Question: I have a dataframe () which contains my entire data
'''
Measures Format
1 space and shape Constructed Response Expert
2 space and shape Constructed Response Manual
3 space and shape Constructed Response Expert
4 space and shape Simple Multiple Choice
5 space and shape Constructed Response Auto-coded
6 change and relationships Constructed Response Expert
7 change and relationships Constructed Response Expert
8 change and relationships Constructed Response Expert
9 change and relationships Complex Multiple Choice
10 change and relationships Complex Multiple Choice
11 space and shape Complex Multiple Choice
12 space and shape Simple Multiple Choice
13 space and shape Constructed Response Expert
14 space and shape Constructed Response Expert
15 uncertainty and data Complex Multiple Choice
16 quantity Constructed Response Manual
17 uncertainty and data Simple Multiple Choice
18 uncertainty and data Complex Multiple Choice
19 uncertainty and data Simple Multiple Choice
20 quantity Constructed Response Manual
21 change and relationships Constructed Response Manual
22 change and relationships Constructed Response Expert
23 space and shape Simple Multiple Choice
24 space and shape Constructed Response Expert
25 space and shape Constructed Response Auto-coded
26 quantity Constructed Response Manual
27 quantity Complex Multiple Choice
28 quantity Constructed Response Manual
29 quantity Simple Multiple Choice
30 quantity Simple Multiple Choice
31 uncertainty and data Simple Multiple Choice
32 change and relationships Simple Multiple Choice
33 quantity Complex Multiple Choice
34 quantity Simple Multiple Choice
35 uncertainty and data Constructed Response Auto-coded
36 change and relationships Constructed Response Expert
37 uncertainty and data Constructed Response Manual
38 quantity Constructed Response Manual
39 change and relationships Constructed Response Expert
40 change and relationships Constructed Response Manual
41 quantity Complex Multiple Choice
42 quantity Constructed Response Expert
43 quantity Simple Multiple Choice
44 quantity Constructed Response Expert
45 quantity Constructed Response Manual
46 quantity Simple Multiple Choice
47 change and relationships Constructed Response Expert
48 uncertainty and data Simple Multiple Choice
49 change and relationships Constructed Response Manual
50 uncertainty and data Simple Multiple Choice
51 uncertainty and data Simple Multiple Choice
52 uncertainty and data Simple Multiple Choice
53 quantity Constructed Response Manual
54 quantity Constructed Response Manual
55 quantity Simple Multiple Choice
56 space and shape Simple Multiple Choice
57 change and relationships Constructed Response Expert
58 quantity Constructed Response Manual
59 space and shape Constructed Response Manual
60 space and shape Simple Multiple Choice
61 change and relationships Constructed Response Manual
62 change and relationships Constructed Response Expert
63 uncertainty and data Simple Multiple Choice
64 uncertainty and data Simple Multiple Choice
65 quantity Simple Multiple Choice
66 change and relationships Constructed Response Expert
67 quantity Constructed Response Manual
68 change and relationships Simple Multiple Choice
69 space and shape Constructed Response Expert
70 quantity Simple Multiple Choice
71 quantity Constructed Response Manual
72 quantity Constructed Response Expert
73 space and shape Complex Multiple Choice
74 space and shape Complex Multiple Choice
75 space and shape Constructed Response Expert
76 uncertainty and data Constructed Response Expert
77 uncertainty and data Constructed Response Manual
78 uncertainty and data Constructed Response Expert
79 change and relationships Constructed Response Manual
80 change and relationships Constructed Response Expert
81 change and relationships Constructed Response Expert
82 uncertainty and data Constructed Response Manual
83 uncertainty and data Constructed Response Expert
84 uncertainty and data Constructed Response Expert
85 change and relationships Simple Multiple Choice
86 change and relationships Simple Multiple Choice
87 change and relationships Constructed Response Manual
88 change and relationships Constructed Response Expert
89 change and relationships Simple Multiple Choice
90 uncertainty and data Constructed Response Expert
91 space and shape Constructed Response Manual
92 space and shape Complex Multiple Choice
93 uncertainty and data Constructed Response Manual
94 uncertainty and data Constructed Response Manual
95 uncertainty and data Complex Multiple Choice
96 uncertainty and data Simple Multiple Choice
97 uncertainty and data Simple Multiple Choice
98 quantity Simple Multiple Choice
99 quantity Constructed Response Manual
100 space and shape Simple Multiple Choice
101 space and shape Constructed Response Expert
102 space and shape Constructed Response Manual
103 space and shape Constructed Response Manual
104 change and relationships Constructed Response Expert
105 space and shape Constructed Response Manual
106 space and shape Constructed Response Expert
107 quantity Simple Multiple Choice
108 change and relationships Constructed Response Manual
109 change and relationships Complex Multiple Choice
'''
I have another dataframe (notice it has a 'number' column) which I use to subset from my . The 'Number' column tells me '' of this type of row i want from my original dataset(df1)
'''
Measures Format Number
1 space and shape Constructed Response Expert 2
2 space and shape Constructed Response Manual 1
4 space and shape Simple Multiple Choice 2
5 space and shape Constructed Response Auto-coded 1
6 asdaf asfas 0
'''
I use the following code to do this
'''
library(tidyverse)
inner_join(df1,df2) %>%
group_by(Measures, Format) %>%
slice(n=1:min(Number)) %>%
ungroup
'''
However lets say my dataset looked like this (notice we have an 'NA'). In this case I would want to get 4 types of any row of 'space and shape' of (Ofc I don't want it to repeat- by this i mean the 2nd ,4rth and 5th row also ask for 'space and shape'. I don't want these row to be repeated when I ask for any format of space and shape in row 1) .
'''
Measures Format Number
1 space and shape <NA> 4
2 space and shape Constructed Response Manual 1
4 space and shape Simple Multiple Choice 2
5 space and shape Constructed Response Auto-coded 1
6 asdaf asfas 0
'''
How can I do this?
Data is as follows:
'''
df1<-structure(list(Measures = c("space and shape", "space and shape",
"space and shape", "space and shape", "space and shape", "change and relationships",
"change and relationships", "change and relationships", "change and relationships",
"change and relationships", "space and shape", "space and shape",
"space and shape", "space and shape", "uncertainty and data",
"quantity", "uncertainty and data", "uncertainty and data", "uncertainty and data",
"quantity", "change and relationships", "change and relationships",
"space and shape", "space and shape", "space and shape", "quantity",
"quantity", "quantity", "quantity", "quantity", "uncertainty and data",
"change and relationships", "quantity", "quantity", "uncertainty and data",
"change and relationships", "uncertainty and data", "quantity",
"change and relationships", "change and relationships", "quantity",
"quantity", "quantity", "quantity", "quantity", "quantity", "change and relationships",
"uncertainty and data", "change and relationships", "uncertainty and data",
"uncertainty and data", "uncertainty and data", "quantity", "quantity",
"quantity", "space and shape", "change and relationships", "quantity",
"space and shape", "space and shape", "change and relationships",
"change and relationships", "uncertainty and data", "uncertainty and data",
"quantity", "change and relationships", "quantity", "change and relationships",
"space and shape", "quantity", "quantity", "quantity", "space and shape",
"space and shape", "space and shape", "uncertainty and data",
"uncertainty and data", "uncertainty and data", "change and relationships",
"change and relationships", "change and relationships", "uncertainty and data",
"uncertainty and data", "uncertainty and data", "change and relationships",
"change and relationships", "change and relationships", "change and relationships",
"change and relationships", "uncertainty and data", "space and shape",
"space and shape", "uncertainty and data", "uncertainty and data",
"uncertainty and data", "uncertainty and data", "uncertainty and data",
"quantity", "quantity", "space and shape", "space and shape",
"space and shape", "space and shape", "change and relationships",
"space and shape", "space and shape", "quantity", "change and relationships",
"change and relationships"), Format = c("Constructed Response Expert",
"Constructed Response Manual", "Constructed Response Expert",
"Simple Multiple Choice", "Constructed Response Auto-coded",
"Constructed Response Expert", "Constructed Response Expert",
"Constructed Response Expert", "Complex Multiple Choice", "Complex Multiple Choice",
"Complex Multiple Choice", "Simple Multiple Choice", "Constructed Response Expert",
"Constructed Response Expert", "Complex Multiple Choice", "Constructed Response Manual",
"Simple Multiple Choice", "Complex Multiple Choice", "Simple Multiple Choice",
"Constructed Response Manual", "Constructed Response Manual",
"Constructed Response Expert", "Simple Multiple Choice", "Constructed Response Expert",
"Constructed Response Auto-coded", "Constructed Response Manual",
"Complex Multiple Choice", "Constructed Response Manual", "Simple Multiple Choice",
"Simple Multiple Choice", "Simple Multiple Choice", "Simple Multiple Choice",
"Complex Multiple Choice", "Simple Multiple Choice", "Constructed Response Auto-coded",
"Constructed Response Expert", "Constructed Response Manual",
"Constructed Response Manual", "Constructed Response Expert",
"Constructed Response Manual", "Complex Multiple Choice", "Constructed Response Expert",
"Simple Multiple Choice", "Constructed Response Expert", "Constructed Response Manual",
"Simple Multiple Choice", "Constructed Response Expert", "Simple Multiple Choice",
"Constructed Response Manual", "Simple Multiple Choice", "Simple Multiple Choice",
"Simple Multiple Choice", "Constructed Response Manual", "Constructed Response Manual",
"Simple Multiple Choice", "Simple Multiple Choice", "Constructed Response Expert",
"Constructed Response Manual", "Constructed Response Manual",
"Simple Multiple Choice", "Constructed Response Manual", "Constructed Response Expert",
"Simple Multiple Choice", "Simple Multiple Choice", "Simple Multiple Choice",
"Constructed Response Expert", "Constructed Response Manual",
"Simple Multiple Choice", "Constructed Response Expert", "Simple Multiple Choice",
"Constructed Response Manual", "Constructed Response Expert",
"Complex Multiple Choice", "Complex Multiple Choice", "Constructed Response Expert",
"Constructed Response Expert", "Constructed Response Manual",
"Constructed Response Expert", "Constructed Response Manual",
"Constructed Response Expert", "Constructed Response Expert",
"Constructed Response Manual", "Constructed Response Expert",
"Constructed Response Expert", "Simple Multiple Choice", "Simple Multiple Choice",
"Constructed Response Manual", "Constructed Response Expert",
"Simple Multiple Choice", "Constructed Response Expert", "Constructed Response Manual",
"Complex Multiple Choice", "Constructed Response Manual", "Constructed Response Manual",
"Complex Multiple Choice", "Simple Multiple Choice", "Simple Multiple Choice",
"Simple Multiple Choice", "Constructed Response Manual", "Simple Multiple Choice",
"Constructed Response Expert", "Constructed Response Manual",
"Constructed Response Manual", "Constructed Response Expert",
"Constructed Response Manual", "Constructed Response Expert",
"Simple Multiple Choice", "Constructed Response Manual", "Complex Multiple Choice"
)), row.names = c(NA, -109L), class = "data.frame")
'''
'''
df2<- structure(list(Measures = c("space and shape", "space and shape",
"space and shape", "space and shape", "asdaf"), Format = c("Constructed Response Expert",
"Constructed Response Manual", "Simple Multiple Choice", "Constructed Response Auto-coded",
"asfas"), Number = c(2, 1, 2, 1, 0)), row.names = c("1", "2",
"4", "5", "6"), class = "data.frame")
'''
'''
df2<- structure(list(Measures = c("space and shape", "space and shape", "space and shape", "space and shape", "asdaf"), Format = c(NA, "Constructed Response Manual", "Simple Multiple Choice", "Constructed Response Auto-coded", "asfas"), Number = c(4, 1, 2, 1, 0)), row.names = c("1", "2", "4", "5", "6"), class = "data.frame")
'''
Here is an example of (it can be something else too). I ask for 4 types of 'space and shape' rows which can be of 'any' format(because i have put NA) :

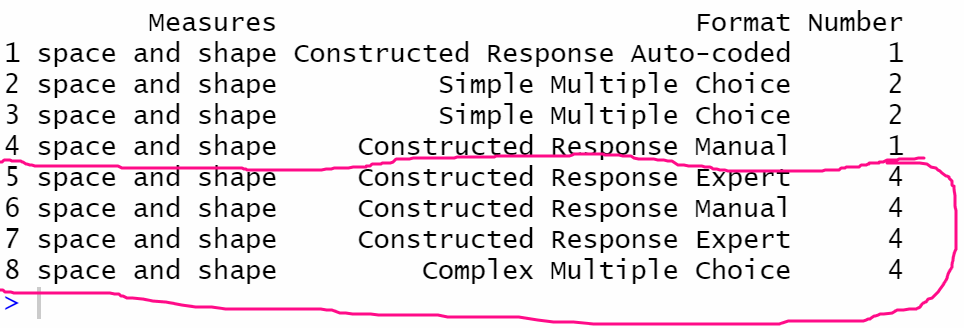
Answer: '''
library(tidyverse)
df1 <- structure(list(Measures = c(
"space and shape", "space and shape",
"space and shape", "space and shape", "space and shape", "change and relationships",
"change and relationships", "change and relationships", "change and relationships",
"change and relationships", "space and shape", "space and shape",
"space and shape", "space and shape", "uncertainty and data",
"quantity", "uncertainty and data", "uncertainty and data", "uncertainty and data",
"quantity", "change and relationships", "change and relationships",
"space and shape", "space and shape", "space and shape", "quantity",
"quantity", "quantity", "quantity", "quantity", "uncertainty and data",
"change and relationships", "quantity", "quantity", "uncertainty and data",
"change and relationships", "uncertainty and data", "quantity",
"change and relationships", "change and relationships", "quantity",
"quantity", "quantity", "quantity", "quantity", "quantity", "change and relationships",
"uncertainty and data", "change and relationships", "uncertainty and data",
"uncertainty and data", "uncertainty and data", "quantity", "quantity",
"quantity", "space and shape", "change and relationships", "quantity",
"space and shape", "space and shape", "change and relationships",
"change and relationships", "uncertainty and data", "uncertainty and data",
"quantity", "change and relationships", "quantity", "change and relationships",
"space and shape", "quantity", "quantity", "quantity", "space and shape",
"space and shape", "space and shape", "uncertainty and data",
"uncertainty and data", "uncertainty and data", "change and relationships",
"change and relationships", "change and relationships", "uncertainty and data",
"uncertainty and data", "uncertainty and data", "change and relationships",
"change and relationships", "change and relationships", "change and relationships",
"change and relationships", "uncertainty and data", "space and shape",
"space and shape", "uncertainty and data", "uncertainty and data",
"uncertainty and data", "uncertainty and data", "uncertainty and data",
"quantity", "quantity", "space and shape", "space and shape",
"space and shape", "space and shape", "change and relationships",
"space and shape", "space and shape", "quantity", "change and relationships",
"change and relationships"
), Format = c(
"Constructed Response Expert",
"Constructed Response Manual", "Constructed Response Expert",
"Simple Multiple Choice", "Constructed Response Auto-coded",
"Constructed Response Expert", "Constructed Response Expert",
"Constructed Response Expert", "Complex Multiple Choice", "Complex Multiple Choice",
"Complex Multiple Choice", "Simple Multiple Choice", "Constructed Response Expert",
"Constructed Response Expert", "Complex Multiple Choice", "Constructed Response Manual",
"Simple Multiple Choice", "Complex Multiple Choice", "Simple Multiple Choice",
"Constructed Response Manual", "Constructed Response Manual",
"Constructed Response Expert", "Simple Multiple Choice", "Constructed Response Expert",
"Constructed Response Auto-coded", "Constructed Response Manual",
"Complex Multiple Choice", "Constructed Response Manual", "Simple Multiple Choice",
"Simple Multiple Choice", "Simple Multiple Choice", "Simple Multiple Choice",
"Complex Multiple Choice", "Simple Multiple Choice", "Constructed Response Auto-coded",
"Constructed Response Expert", "Constructed Response Manual",
"Constructed Response Manual", "Constructed Response Expert",
"Constructed Response Manual", "Complex Multiple Choice", "Constructed Response Expert",
"Simple Multiple Choice", "Constructed Response Expert", "Constructed Response Manual",
"Simple Multiple Choice", "Constructed Response Expert", "Simple Multiple Choice",
"Constructed Response Manual", "Simple Multiple Choice", "Simple Multiple Choice",
"Simple Multiple Choice", "Constructed Response Manual", "Constructed Response Manual",
"Simple Multiple Choice", "Simple Multiple Choice", "Constructed Response Expert",
"Constructed Response Manual", "Constructed Response Manual",
"Simple Multiple Choice", "Constructed Response Manual", "Constructed Response Expert",
"Simple Multiple Choice", "Simple Multiple Choice", "Simple Multiple Choice",
"Constructed Response Expert", "Constructed Response Manual",
"Simple Multiple Choice", "Constructed Response Expert", "Simple Multiple Choice",
"Constructed Response Manual", "Constructed Response Expert",
"Complex Multiple Choice", "Complex Multiple Choice", "Constructed Response Expert",
"Constructed Response Expert", "Constructed Response Manual",
"Constructed Response Expert", "Constructed Response Manual",
"Constructed Response Expert", "Constructed Response Expert",
"Constructed Response Manual", "Constructed Response Expert",
"Constructed Response Expert", "Simple Multiple Choice", "Simple Multiple Choice",
"Constructed Response Manual", "Constructed Response Expert",
"Simple Multiple Choice", "Constructed Response Expert", "Constructed Response Manual",
"Complex Multiple Choice", "Constructed Response Manual", "Constructed Response Manual",
"Complex Multiple Choice", "Simple Multiple Choice", "Simple Multiple Choice",
"Simple Multiple Choice", "Constructed Response Manual", "Simple Multiple Choice",
"Constructed Response Expert", "Constructed Response Manual",
"Constructed Response Manual", "Constructed Response Expert",
"Constructed Response Manual", "Constructed Response Expert",
"Simple Multiple Choice", "Constructed Response Manual", "Complex Multiple Choice"
)), row.names = c(NA, -109L), class = "data.frame")
df2 <- structure(list(Measures = c("space and shape", "space and shape", "space and shape", "space and shape", "asdaf"), Format = c(NA, "Constructed Response Manual", "Simple Multiple Choice", "Constructed Response Auto-coded", "asfas"), Number = c(4, 1, 2, 1, 0)), row.names = c("1", "2", "4", "5", "6"), class = "data.frame")
set.seed(1337)
df2 %>%
nrow() %>%
seq() %>%
map(~ {
row <- df2 %>%
slice(.x) %>%
as.list()
if (is.na(row$Format)) {
# any format
df1 %>%
filter(Measures == row$Measures) %>%
sample_n(row$Number) %>%
mutate(Number = row$Number)
} else {
df1 %>%
filter(Measures == row$Measures & Format == row$Format) %>%
sample_n(row$Number) %>%
mutate(Number = row$Number)
}
}) %>%
bind_rows()
#> Measures Format Number
#> 1 space and shape Simple Multiple Choice 4
#> 2 space and shape Constructed Response Expert 4
#> 3 space and shape Complex Multiple Choice 4
#> 4 space and shape Complex Multiple Choice 4
#> 5 space and shape Constructed Response Manual 1
#> 6 space and shape Simple Multiple Choice 2
#> 7 space and shape Simple Multiple Choice 2
#> 8 space and shape Constructed Response Auto-coded 1
'''
<URL>